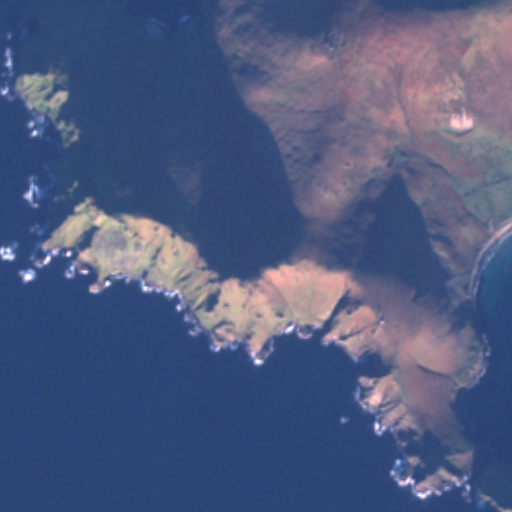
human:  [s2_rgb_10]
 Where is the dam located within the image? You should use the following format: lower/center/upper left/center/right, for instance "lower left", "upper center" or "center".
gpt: The dam is located in the center right of the image.
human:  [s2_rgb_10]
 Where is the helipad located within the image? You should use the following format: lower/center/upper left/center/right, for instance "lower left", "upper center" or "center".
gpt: The helipad is located in the center right of the image.
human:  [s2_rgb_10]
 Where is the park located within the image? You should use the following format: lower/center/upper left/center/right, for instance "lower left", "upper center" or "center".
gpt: The park is located in the center right of the image.
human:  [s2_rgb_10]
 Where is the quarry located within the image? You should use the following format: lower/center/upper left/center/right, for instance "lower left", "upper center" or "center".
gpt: The quarry is located in the upper right of the image.
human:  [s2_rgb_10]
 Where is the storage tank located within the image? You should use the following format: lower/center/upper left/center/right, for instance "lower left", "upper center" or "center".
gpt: The storage tank is located in the center right of the image.
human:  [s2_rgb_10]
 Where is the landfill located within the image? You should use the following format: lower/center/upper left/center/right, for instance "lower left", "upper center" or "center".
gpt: There is no landfill in the image.